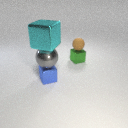
small brown rubber sphere above small green metal cube